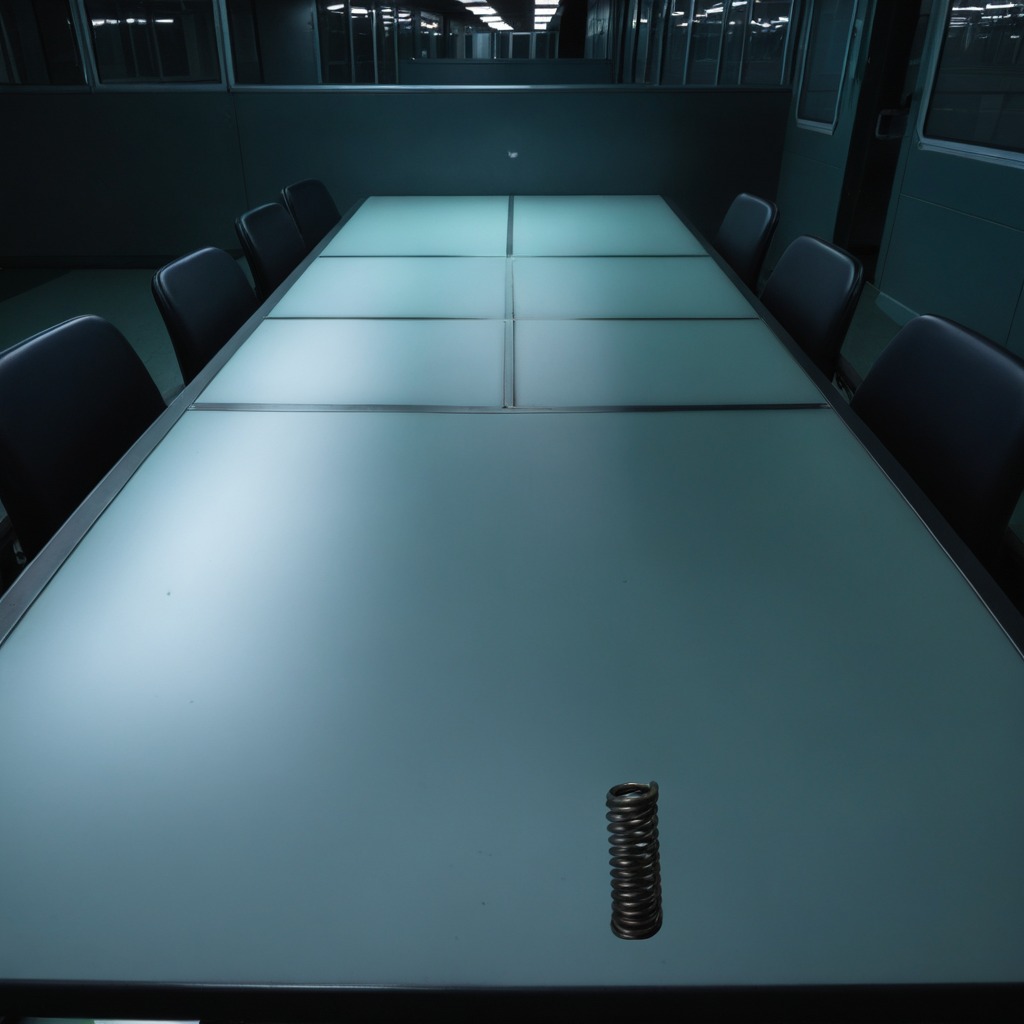
A coiled metal spring lies on the table in the railway signal maintenance room.